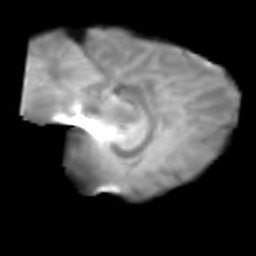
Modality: T2w
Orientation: sagittal
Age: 21
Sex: female
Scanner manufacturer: siemens
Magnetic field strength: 3 T
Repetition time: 2.3 s
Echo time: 0.085 s